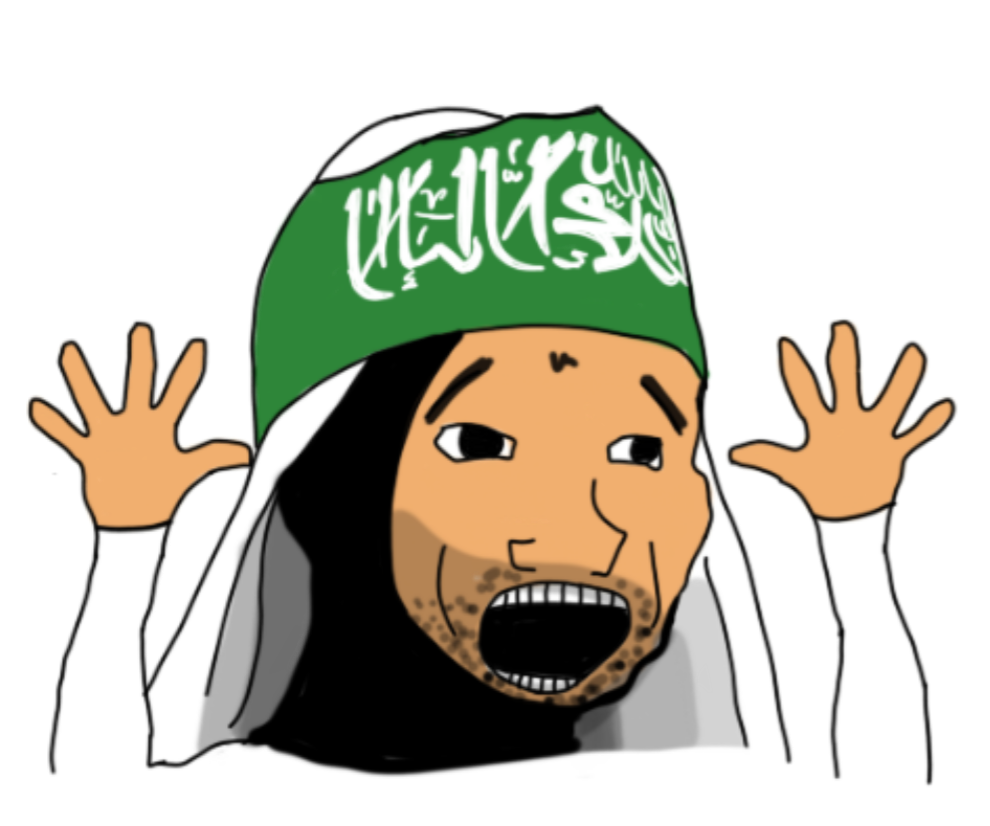
Label: 5_Soyjak